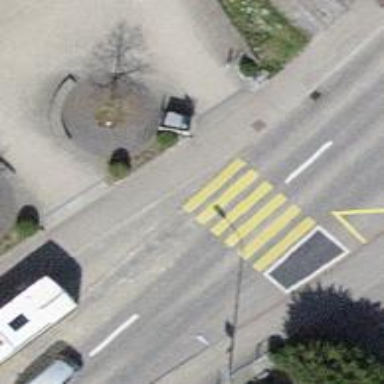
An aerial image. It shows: Uncontrolled zebra crossing.